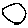
Label: circle